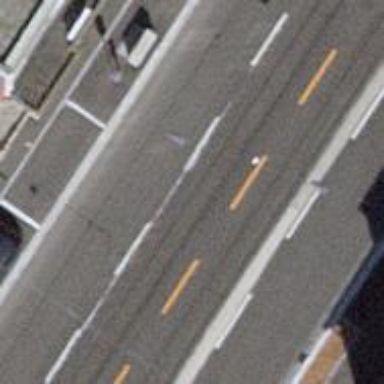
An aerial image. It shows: Primary highway with separate sidewalks on both sides and cycle lanes on both sides. The road surface is asphalt with embedded tram rails.